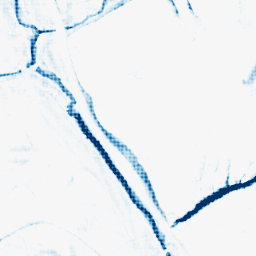
Category: morphological
Decomposition family: morphological_square
Decomposition parameters: operation: closing
size: 10
Upsampling method: sinc_hamming
Upsampling parameters: scale: 8
kernel_size: 8
Upsampling scale: 8